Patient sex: M
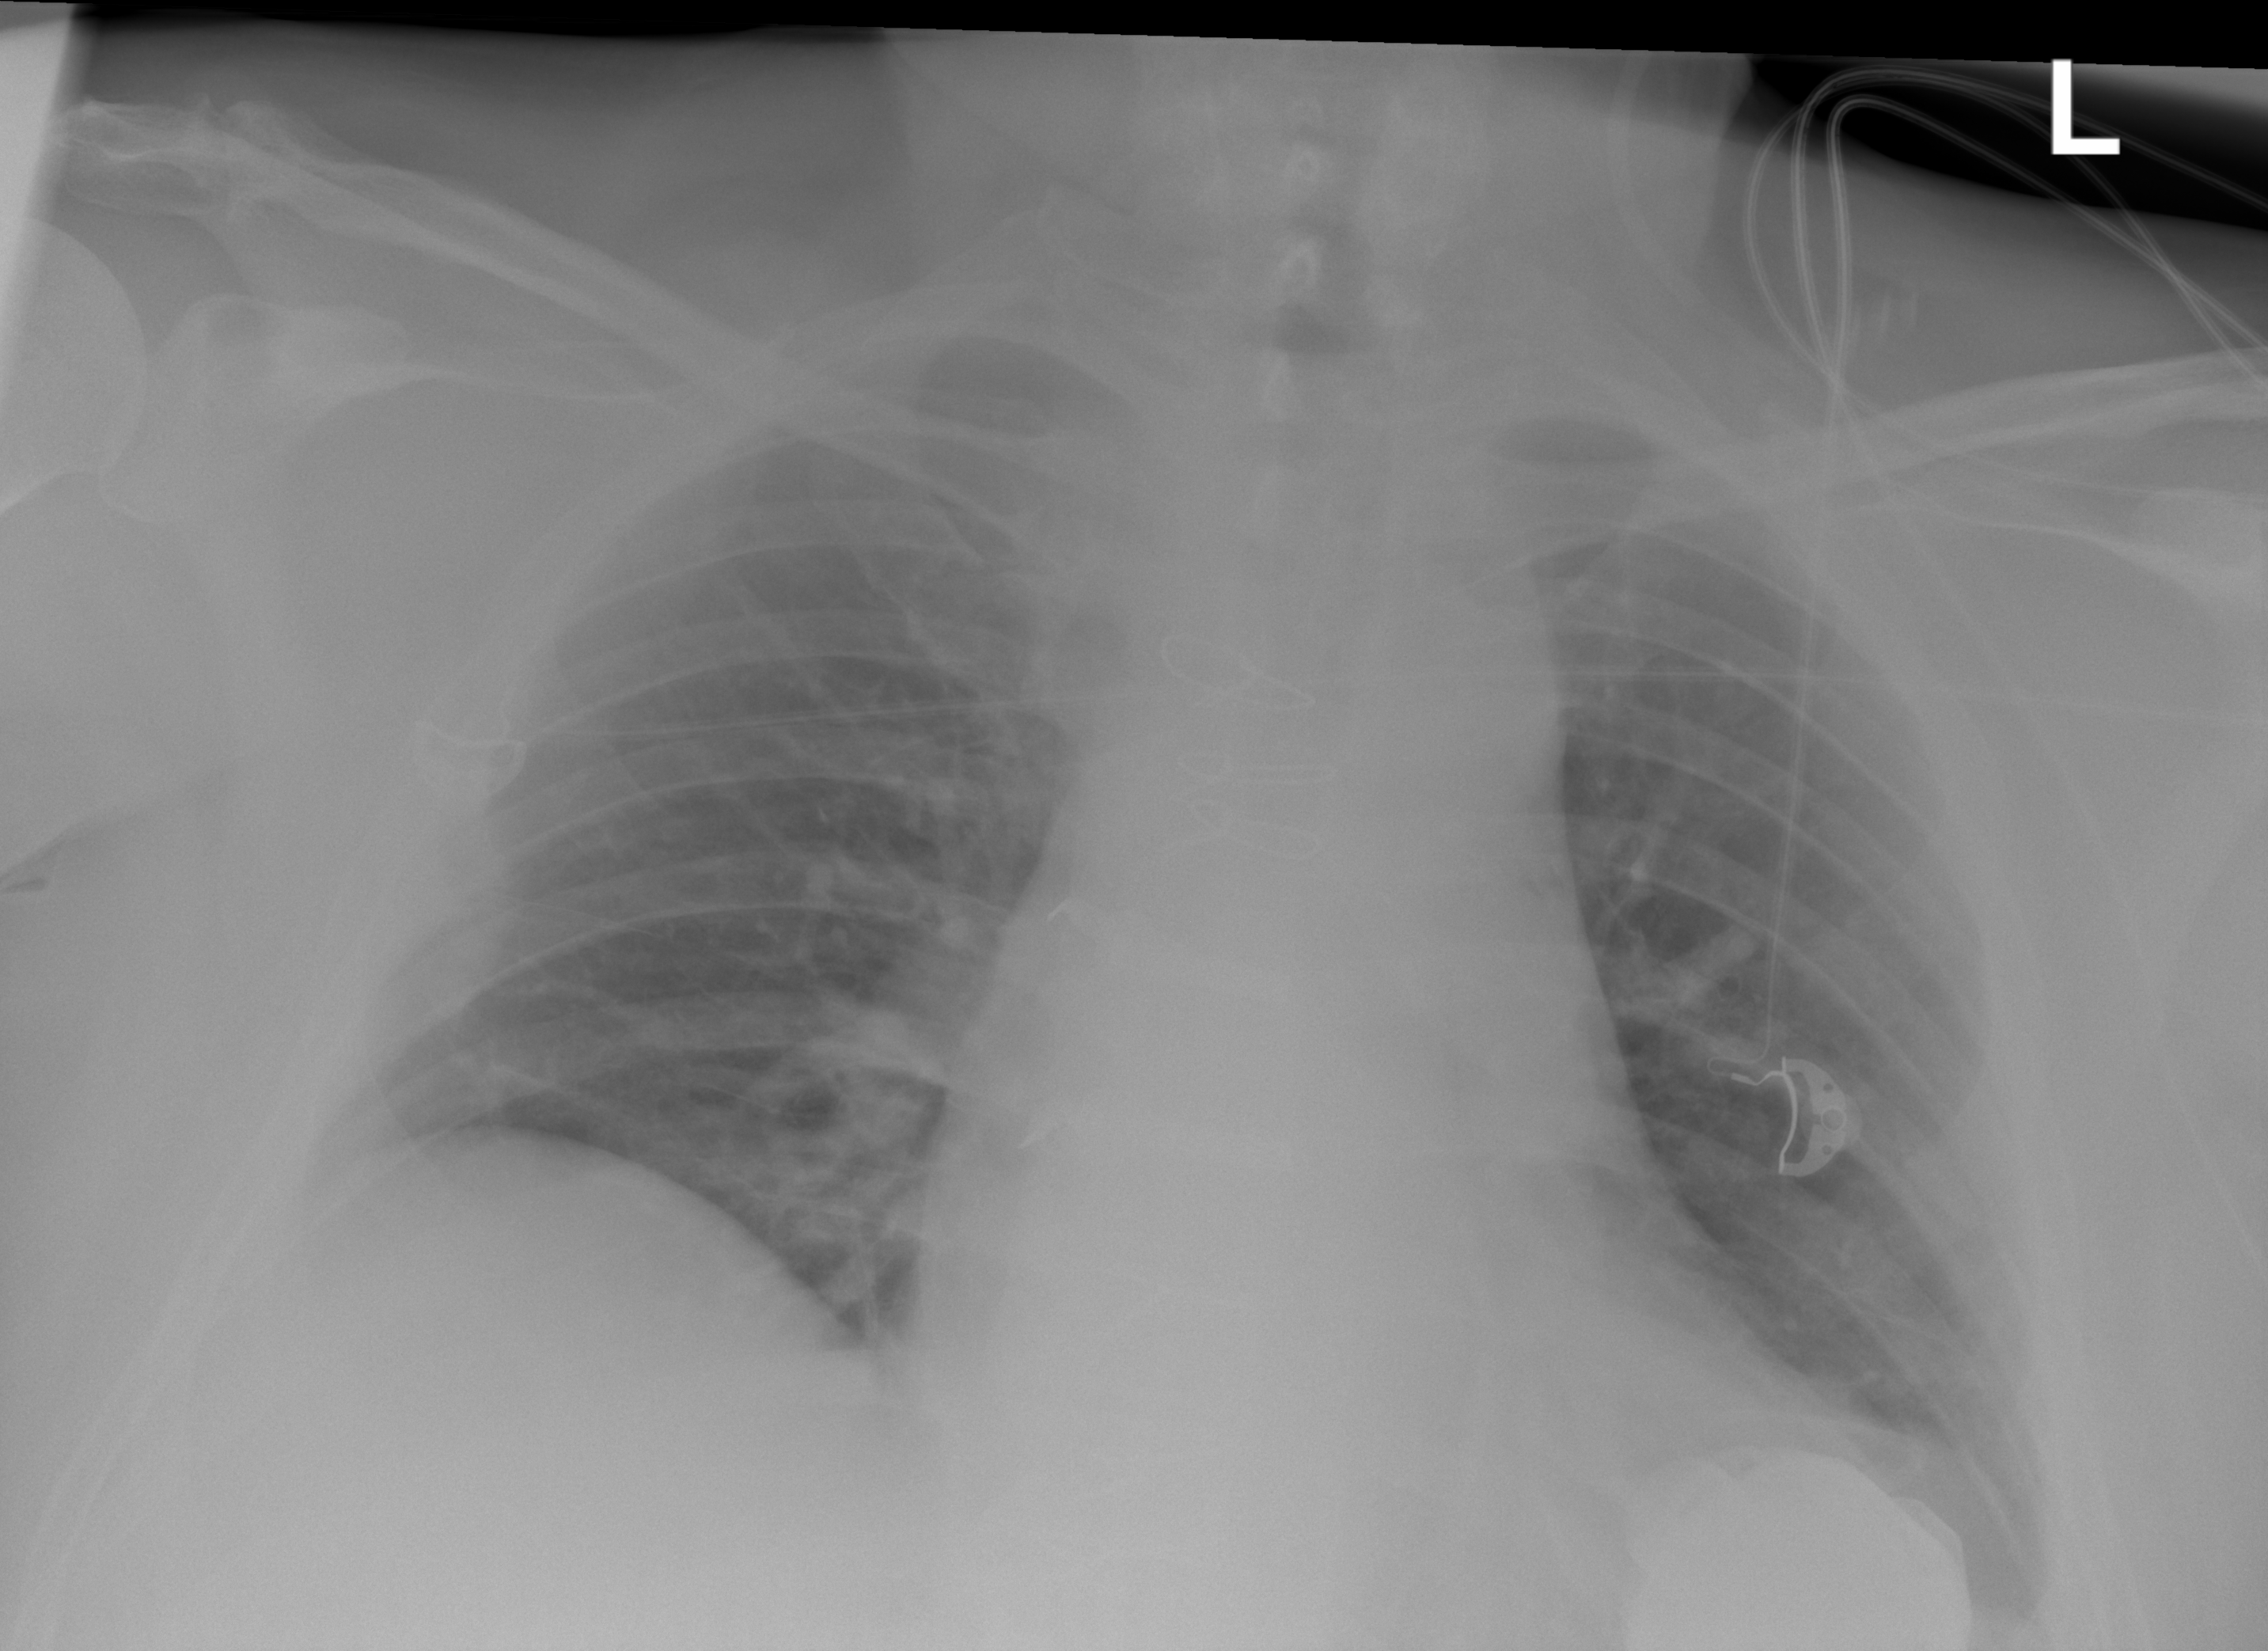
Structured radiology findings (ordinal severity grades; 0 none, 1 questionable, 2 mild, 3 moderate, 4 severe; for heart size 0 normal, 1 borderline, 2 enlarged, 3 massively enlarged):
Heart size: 2
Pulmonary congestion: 0
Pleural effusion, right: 2
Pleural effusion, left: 2
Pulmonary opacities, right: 0
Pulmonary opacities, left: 0
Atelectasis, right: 2
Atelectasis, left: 2